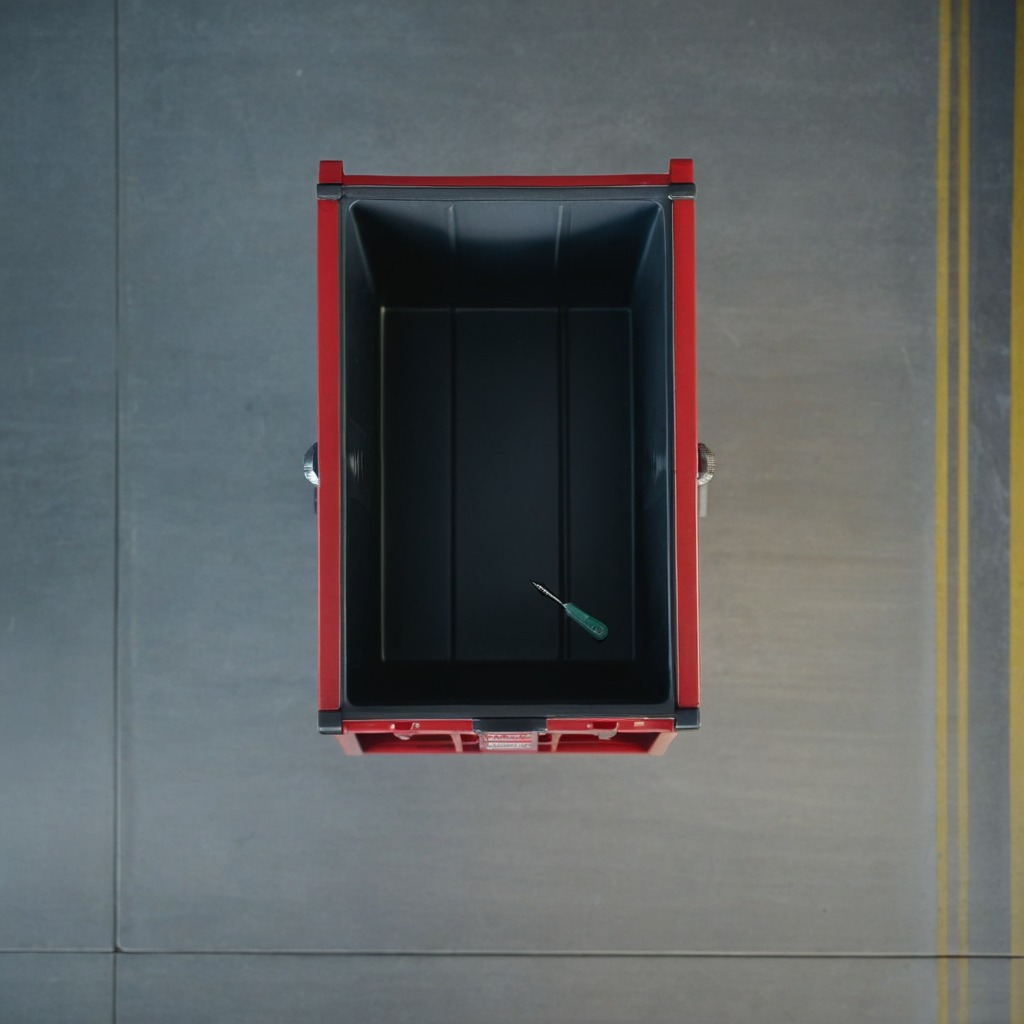
A screwdriver is lying on the toolbox surface in an airplane hangar workshop 8K.